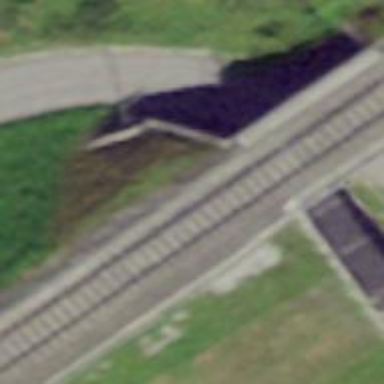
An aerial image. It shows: Railway bridge with electrified tracks and single rail.